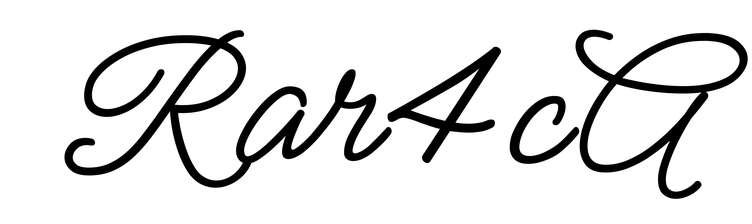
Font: MeowScript-Regular